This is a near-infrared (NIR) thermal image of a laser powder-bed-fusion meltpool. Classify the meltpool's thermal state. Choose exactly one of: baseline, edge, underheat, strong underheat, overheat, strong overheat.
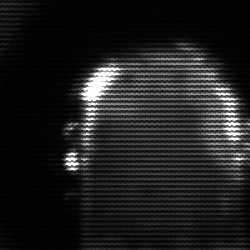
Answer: baseline